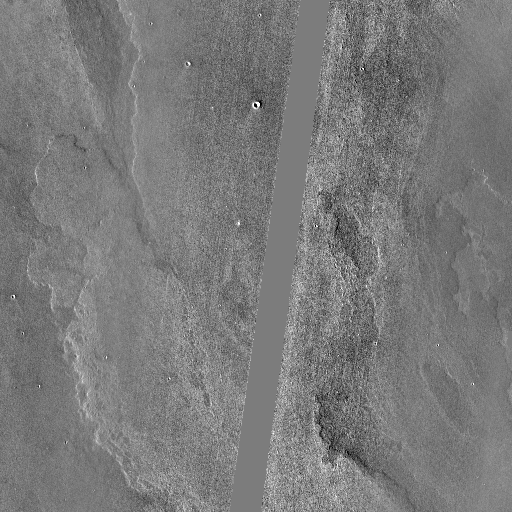
Crater classes present: Background, Other